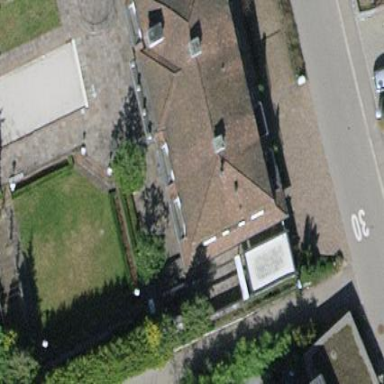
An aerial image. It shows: Detached building with tiled roof.